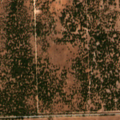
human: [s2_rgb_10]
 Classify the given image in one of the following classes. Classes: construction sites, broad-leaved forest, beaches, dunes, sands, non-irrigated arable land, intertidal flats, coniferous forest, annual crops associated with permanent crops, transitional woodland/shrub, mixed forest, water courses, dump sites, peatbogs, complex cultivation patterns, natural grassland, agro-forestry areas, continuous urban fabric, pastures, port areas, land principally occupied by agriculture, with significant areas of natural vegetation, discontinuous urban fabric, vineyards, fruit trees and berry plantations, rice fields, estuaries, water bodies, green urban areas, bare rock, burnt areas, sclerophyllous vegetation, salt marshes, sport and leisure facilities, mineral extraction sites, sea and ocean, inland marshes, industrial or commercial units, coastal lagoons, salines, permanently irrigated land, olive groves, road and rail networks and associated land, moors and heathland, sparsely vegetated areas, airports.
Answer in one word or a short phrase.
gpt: pastures, broad-leaved forest